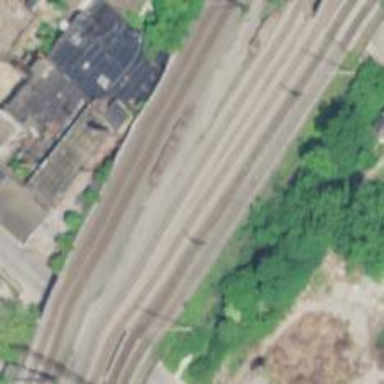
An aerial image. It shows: Railway line running on embankment.